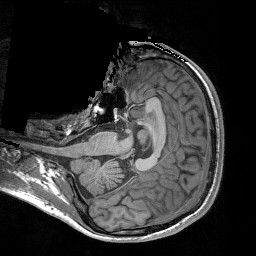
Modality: T1w
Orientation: axial